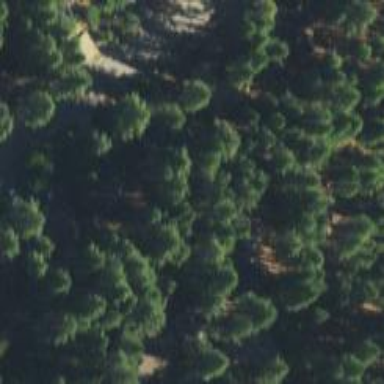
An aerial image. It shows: Evergreen woodland with needle-leaved trees.